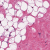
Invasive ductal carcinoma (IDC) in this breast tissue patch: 0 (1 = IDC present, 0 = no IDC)